Field crop: maize
Growth stage: 2
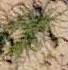
Species: salsola